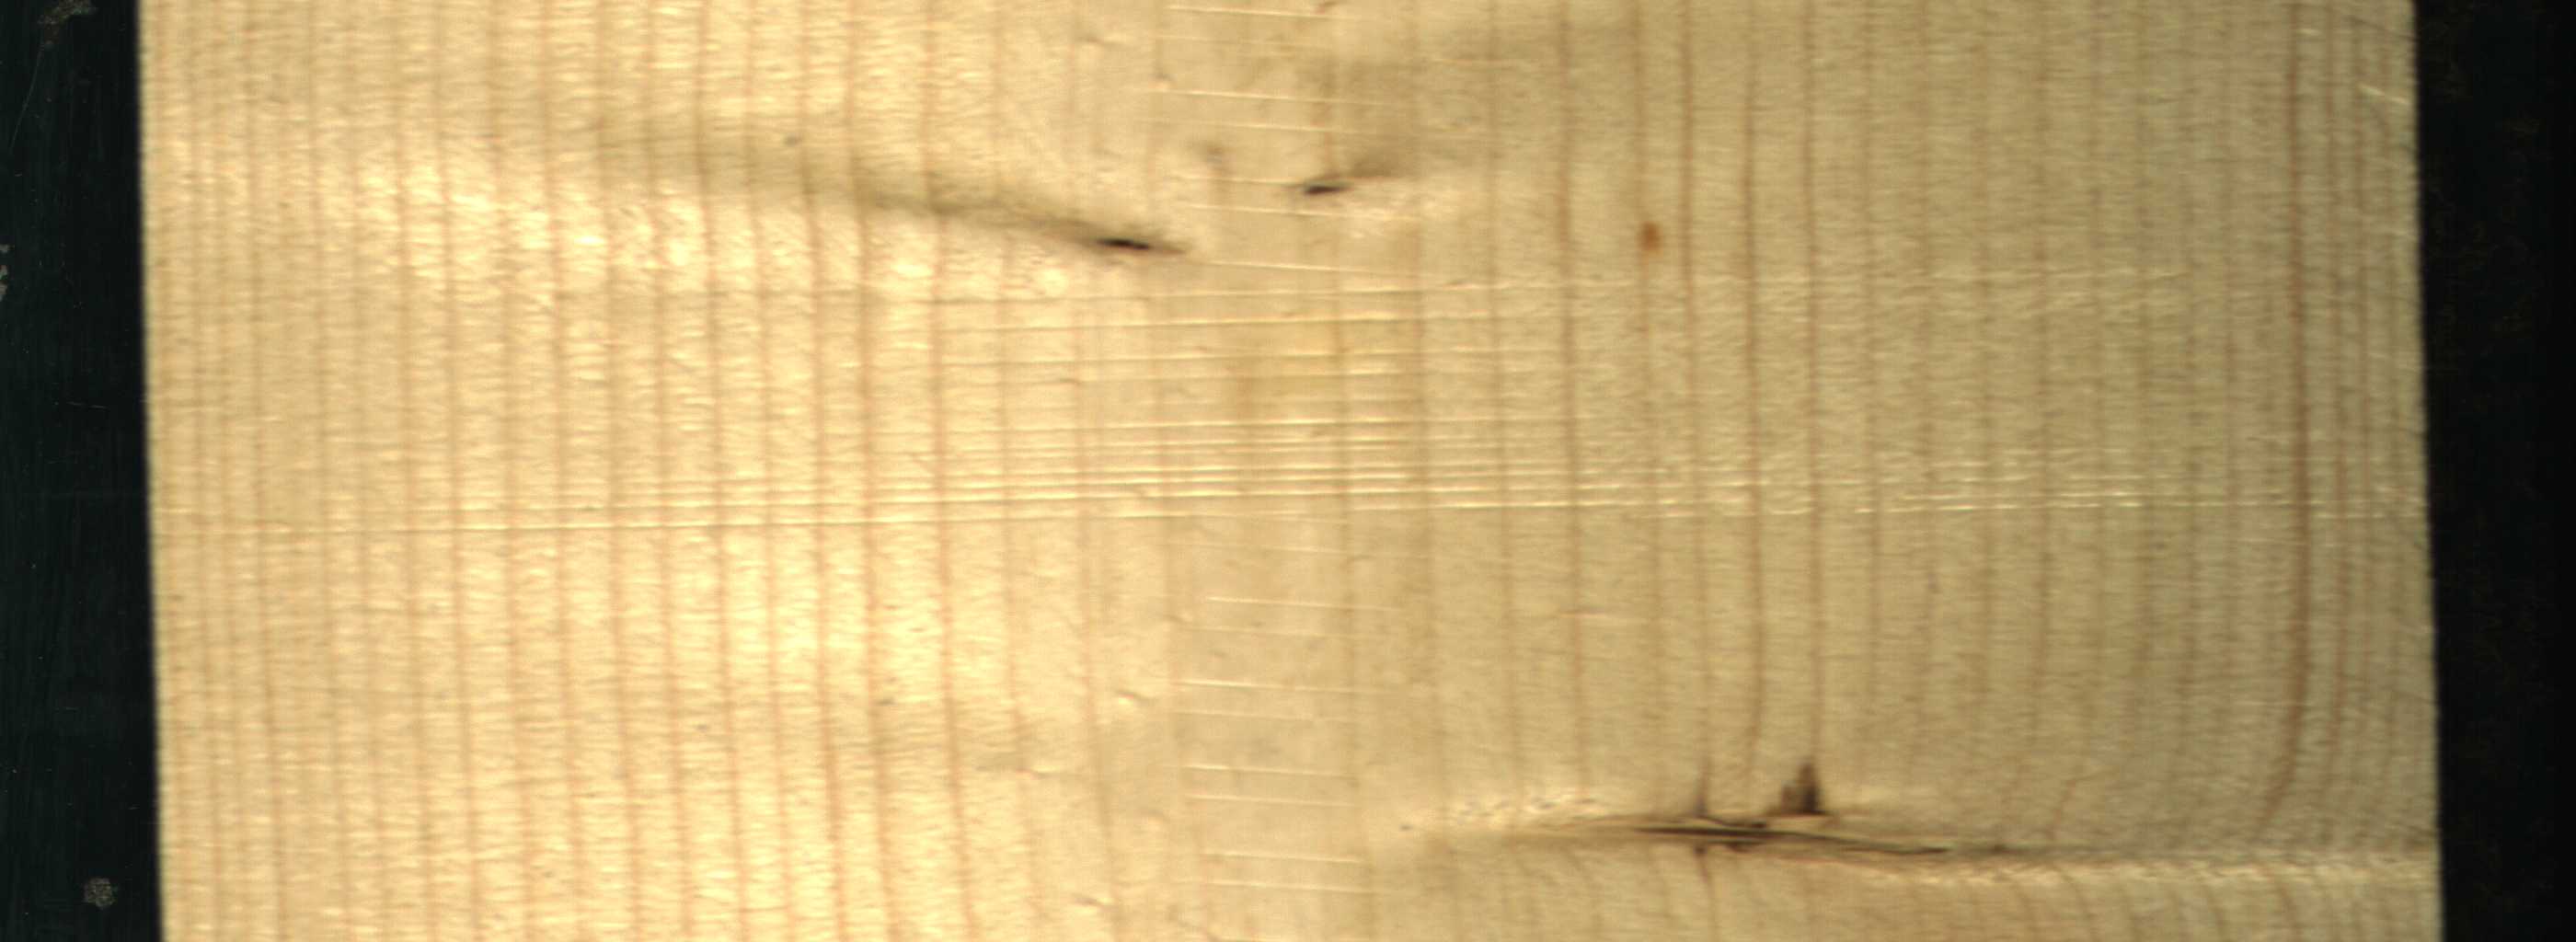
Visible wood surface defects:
resin
Live_Knot
Live_Knot
Live_Knot